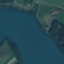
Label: River